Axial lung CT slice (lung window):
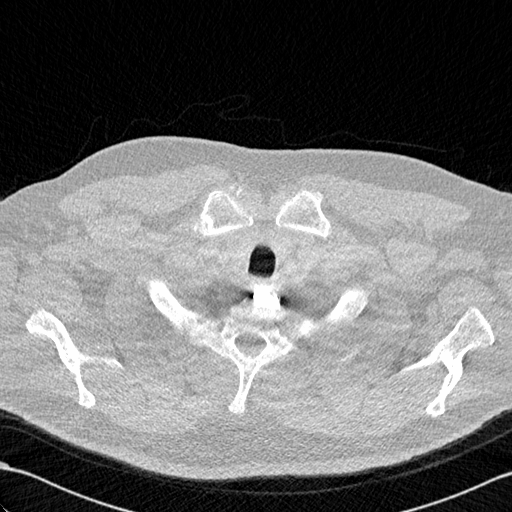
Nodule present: no